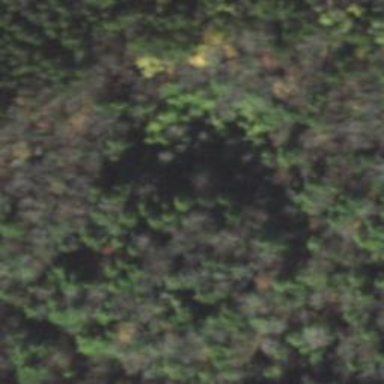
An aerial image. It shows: Forest area.